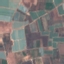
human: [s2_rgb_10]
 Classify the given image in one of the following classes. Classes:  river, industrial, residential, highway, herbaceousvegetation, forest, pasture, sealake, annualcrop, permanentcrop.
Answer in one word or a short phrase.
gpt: PermanentCrop